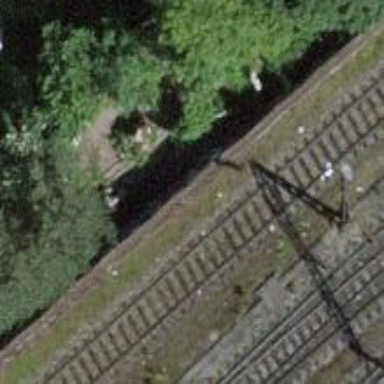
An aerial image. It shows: Rail yard with electrified contact lines for railway operations.